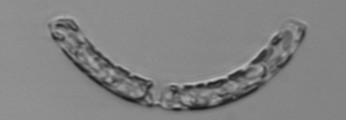
Label: Guinardia_striata